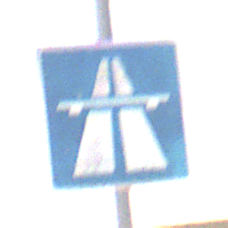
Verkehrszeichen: Autobahn
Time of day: Midday
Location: Outdoor (Nature)
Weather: PartlyCloudy
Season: NotSpecified
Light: Natural